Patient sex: M
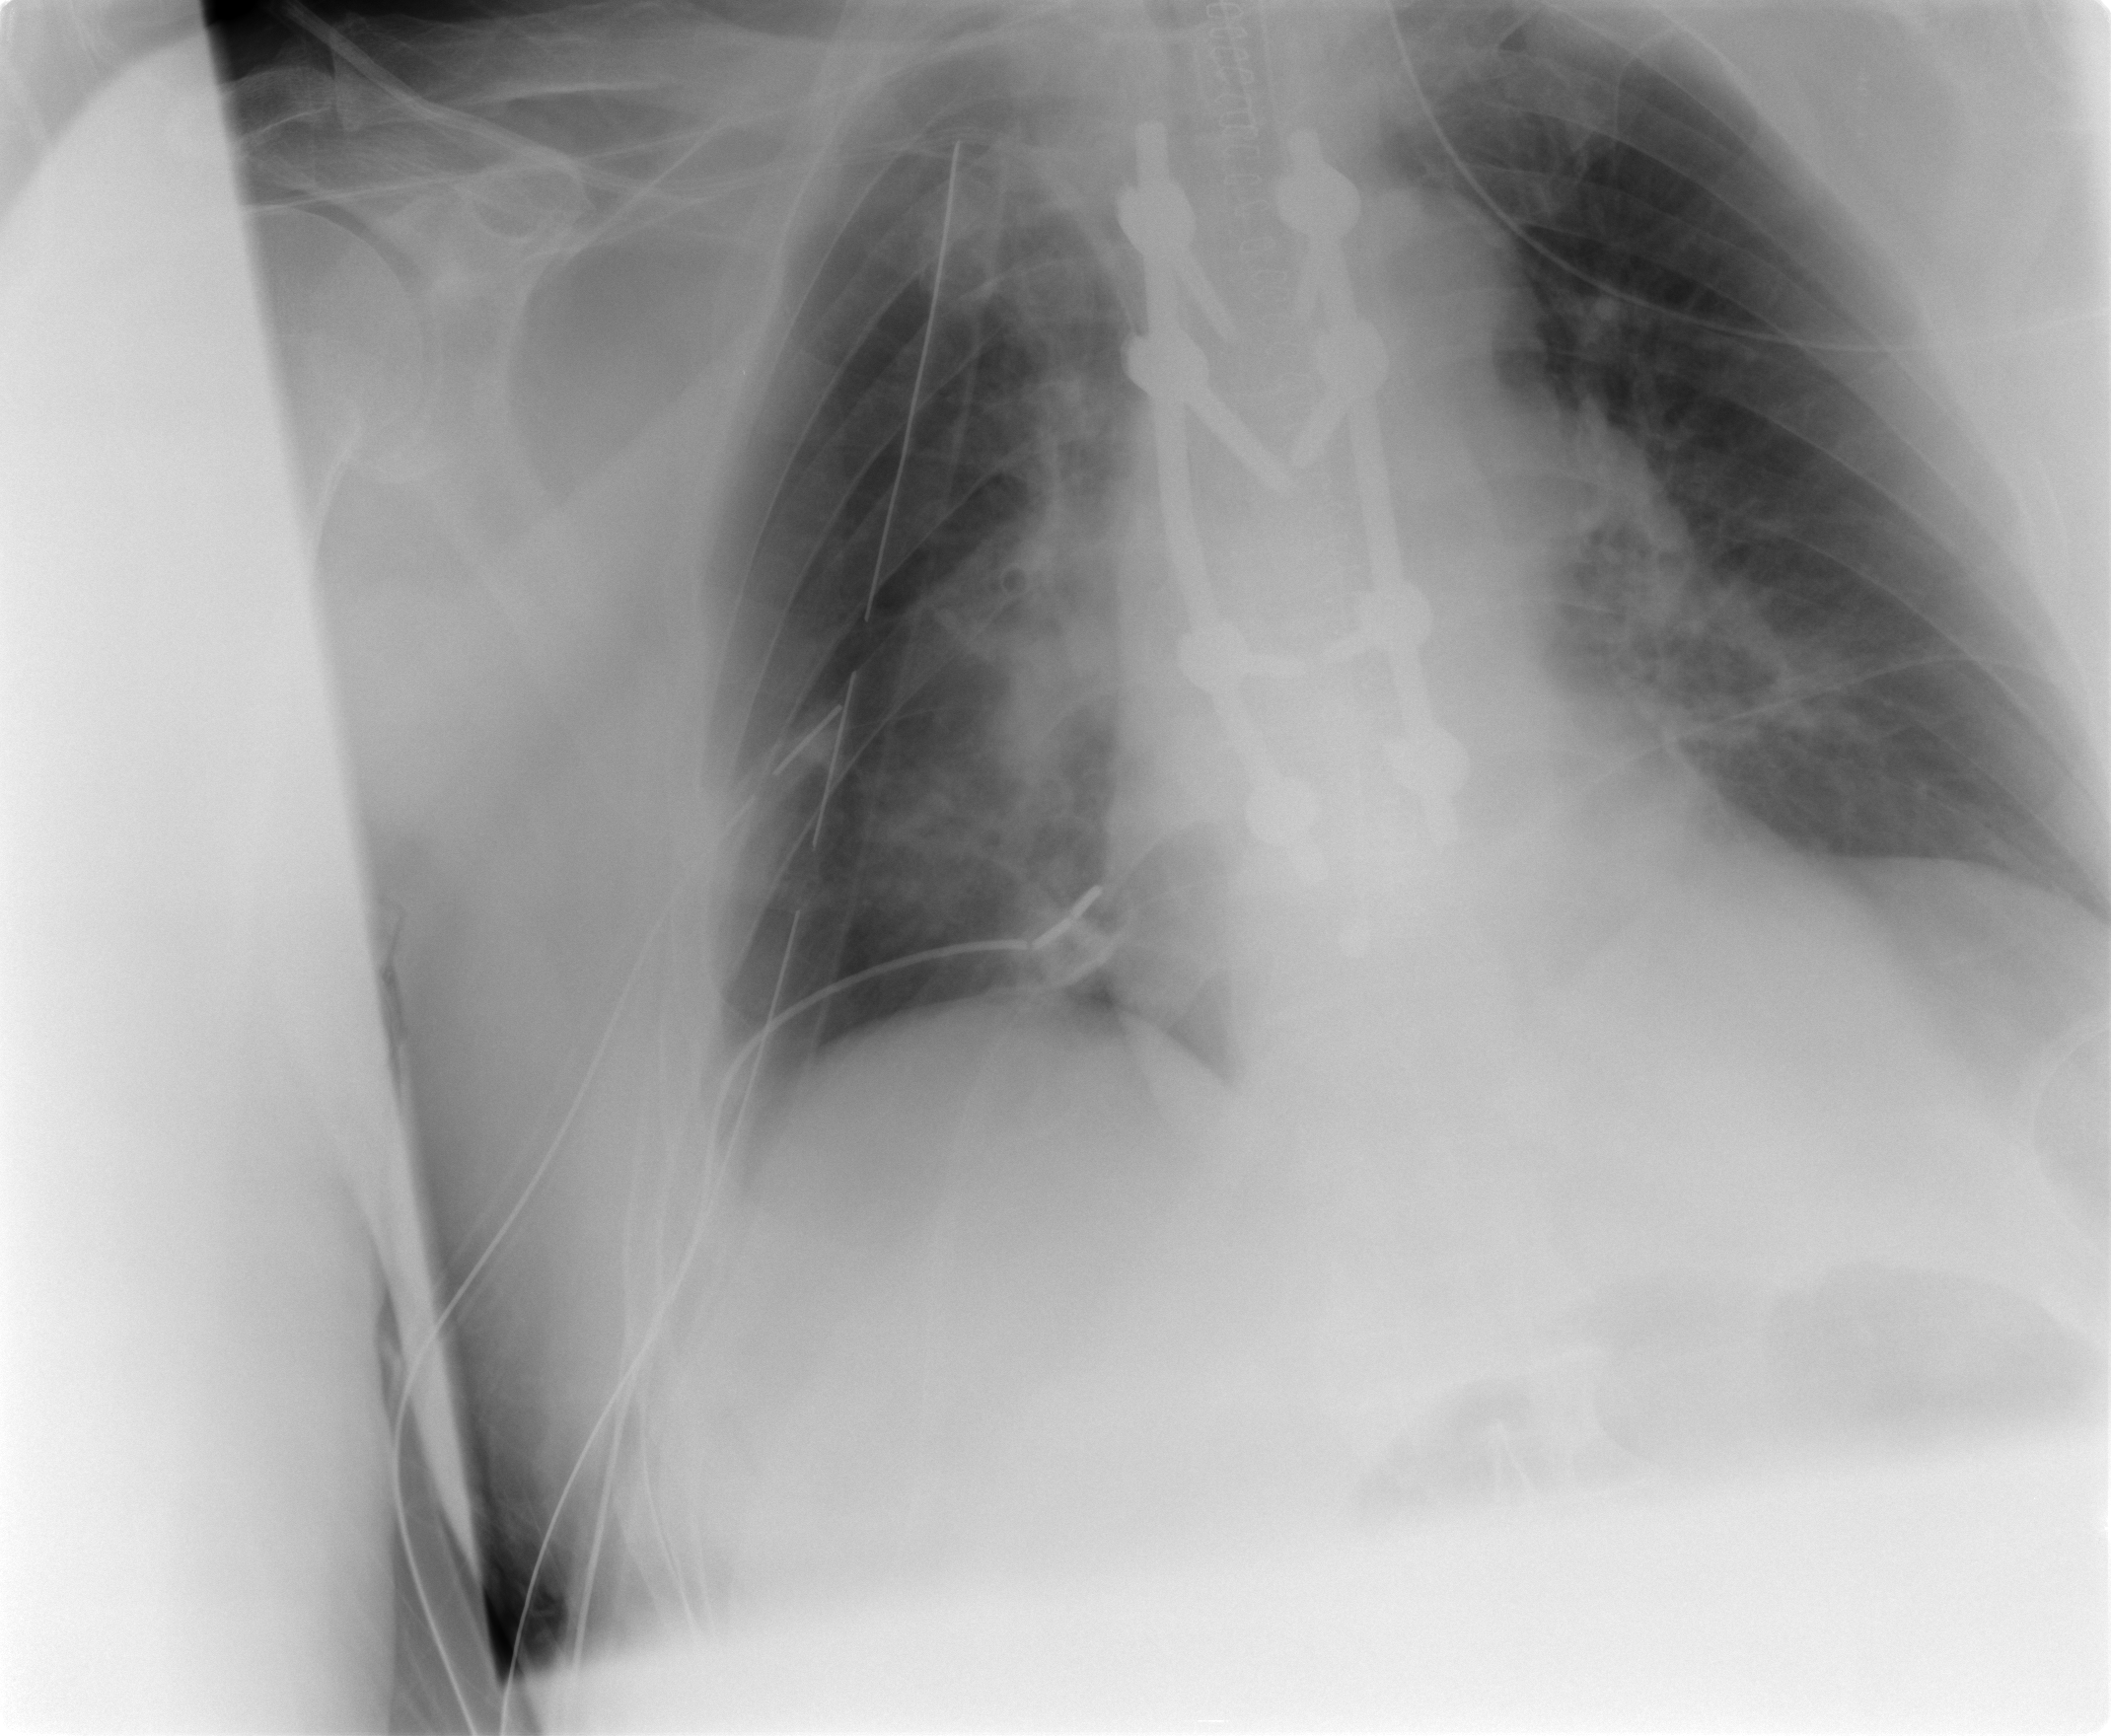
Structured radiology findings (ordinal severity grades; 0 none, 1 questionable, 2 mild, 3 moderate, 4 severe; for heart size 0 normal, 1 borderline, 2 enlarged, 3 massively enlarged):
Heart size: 0
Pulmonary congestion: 0
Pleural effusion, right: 0
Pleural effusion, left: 0
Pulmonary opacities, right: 2
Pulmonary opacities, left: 2
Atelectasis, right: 2
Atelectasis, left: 0